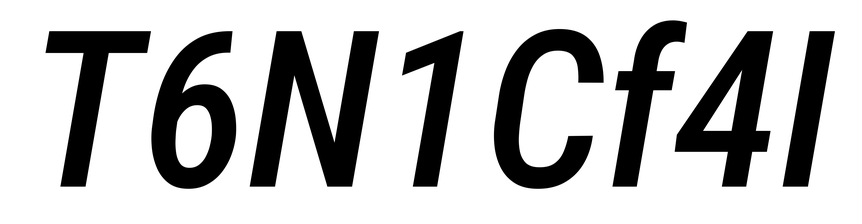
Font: Roboto-Italic_Condensed_Medium_Italic